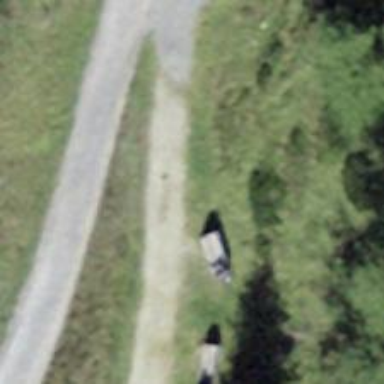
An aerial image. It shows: Bench.